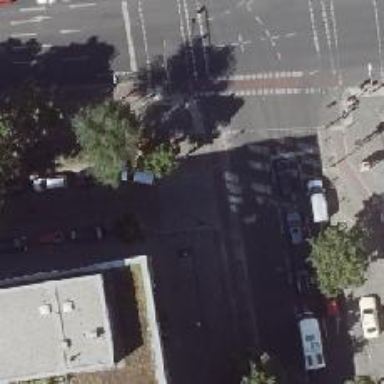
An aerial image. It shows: Unmarked crossing on footway.